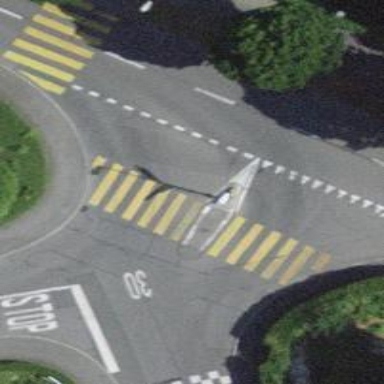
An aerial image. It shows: Footway that serves as traffic island.